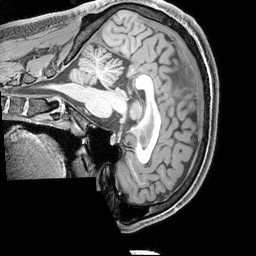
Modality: T1w
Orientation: sagittal
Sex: male
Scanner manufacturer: siemens
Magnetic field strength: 3 T
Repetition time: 2.3 s
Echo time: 0.00226 s